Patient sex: F
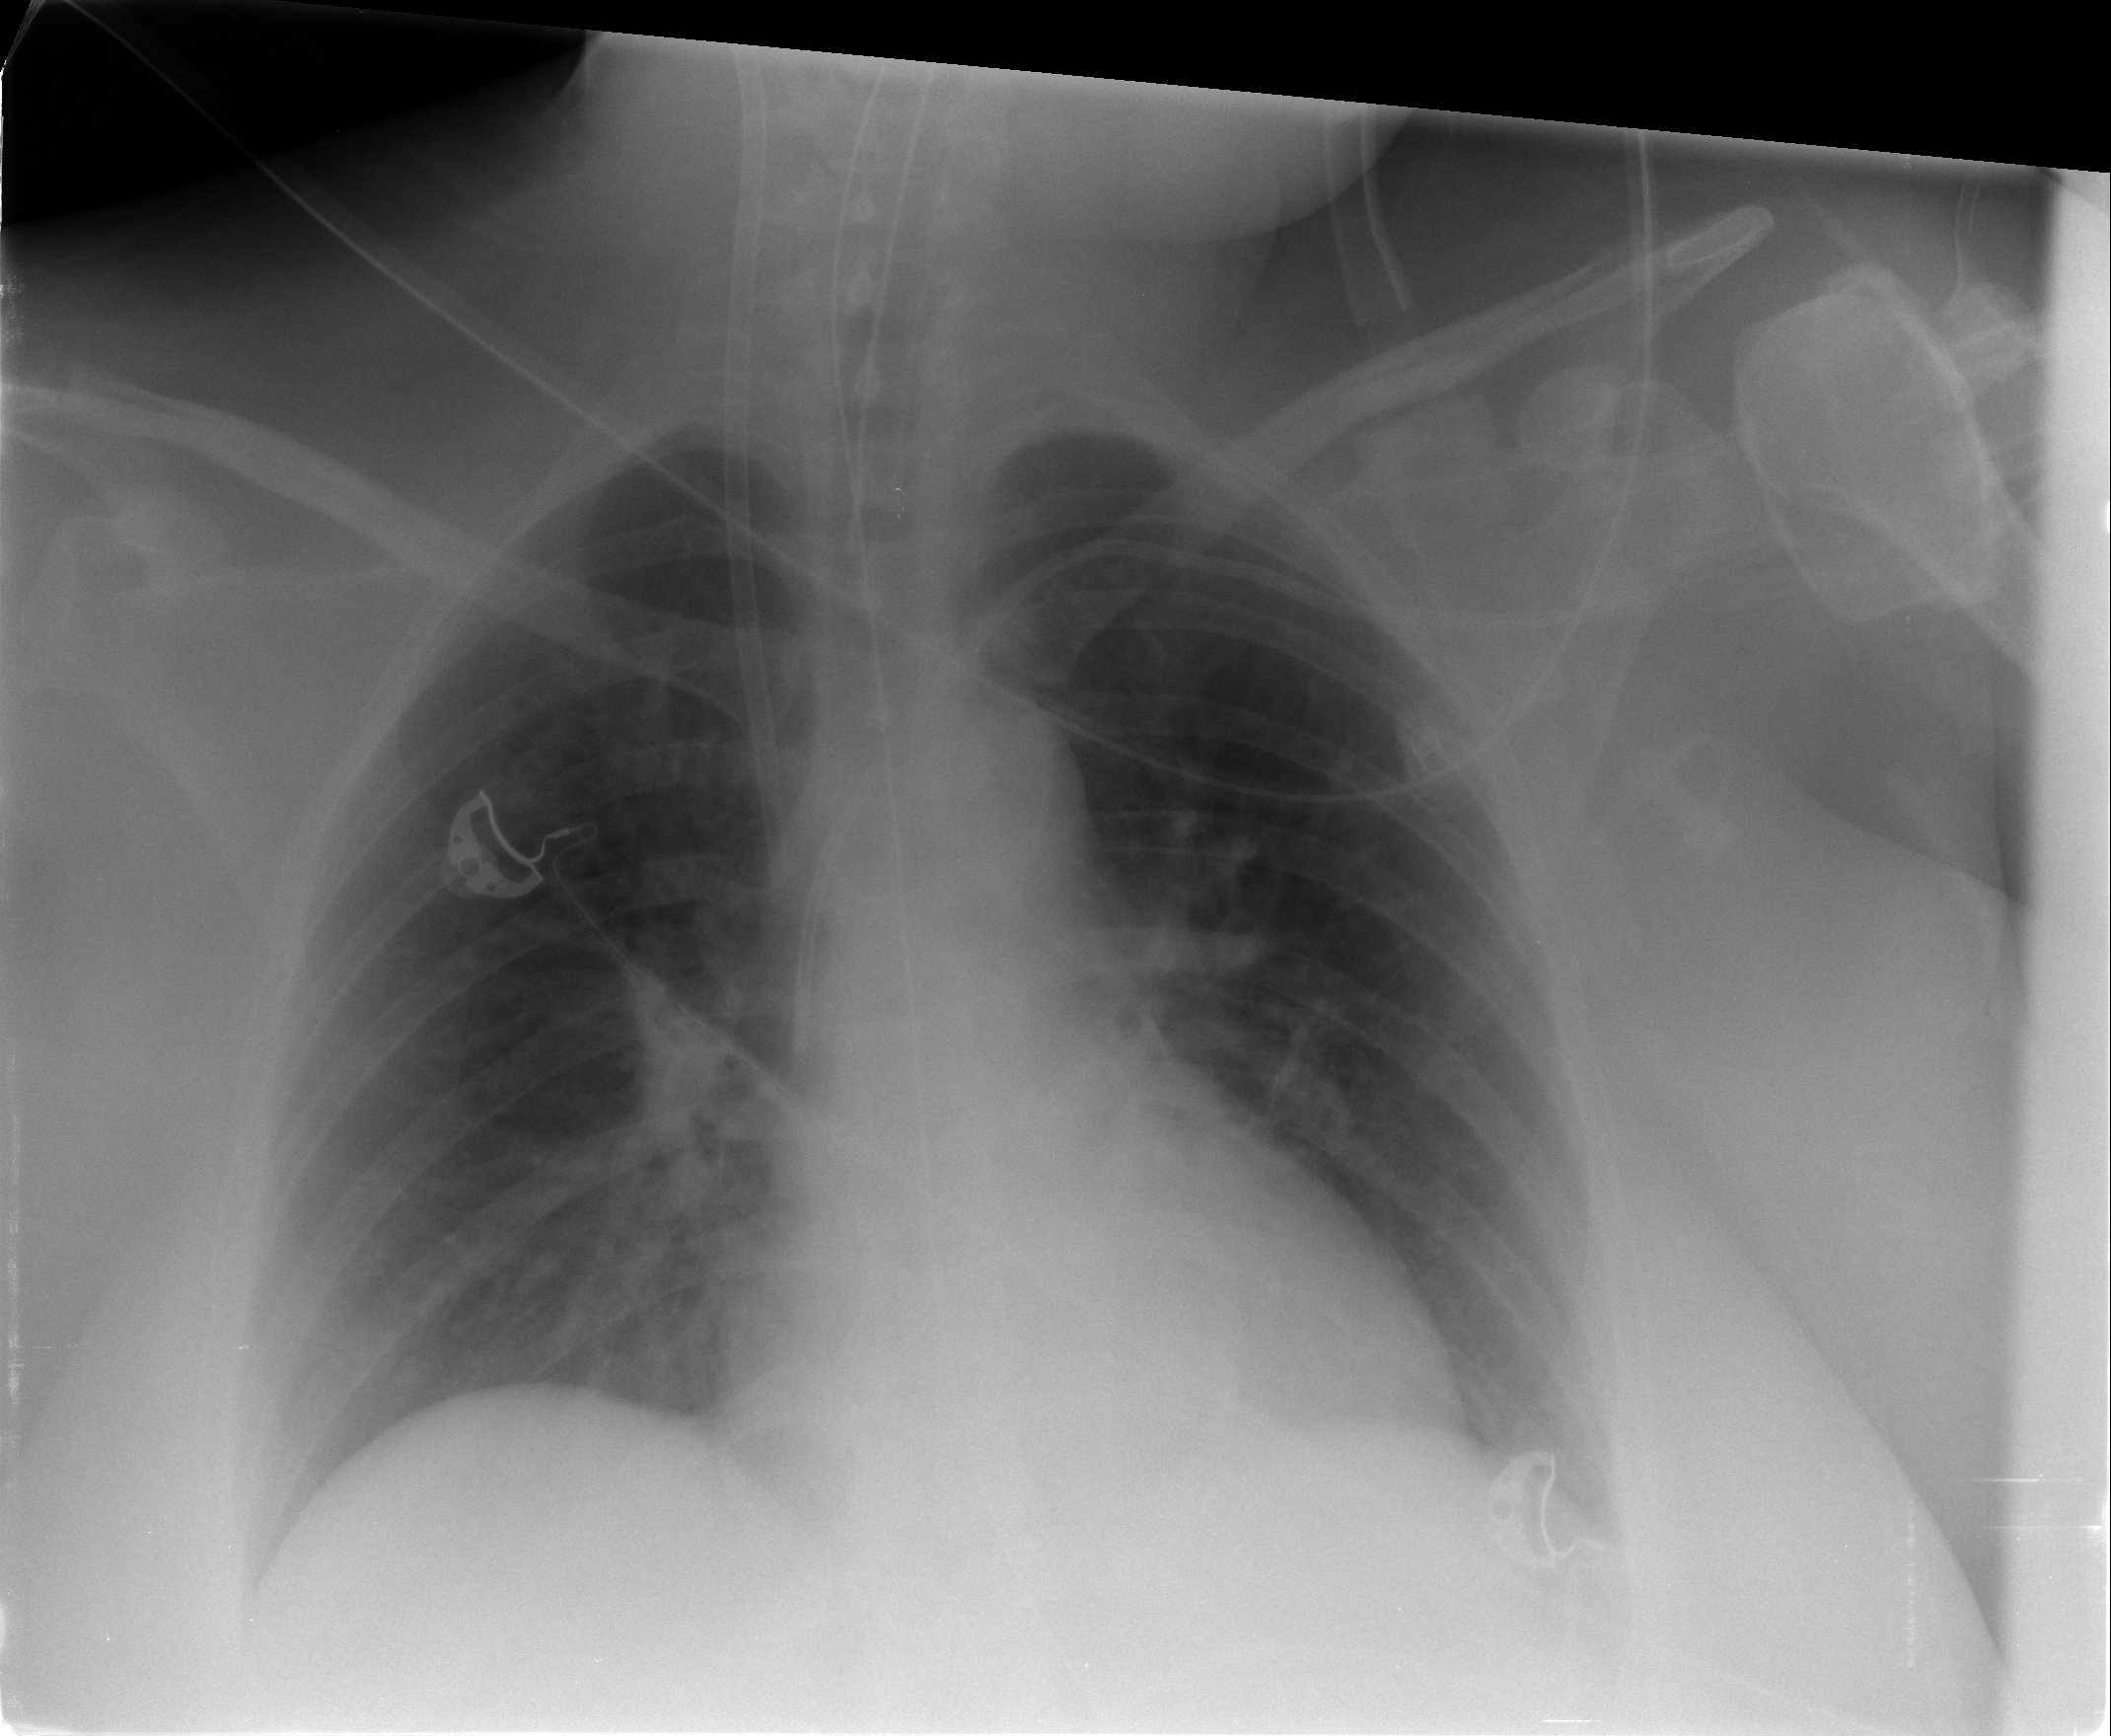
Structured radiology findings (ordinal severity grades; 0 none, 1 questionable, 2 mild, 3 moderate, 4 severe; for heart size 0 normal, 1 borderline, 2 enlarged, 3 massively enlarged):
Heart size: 0
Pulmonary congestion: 0
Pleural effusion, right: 0
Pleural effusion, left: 1
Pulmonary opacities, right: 0
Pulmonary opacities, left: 0
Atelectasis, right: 0
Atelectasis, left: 0